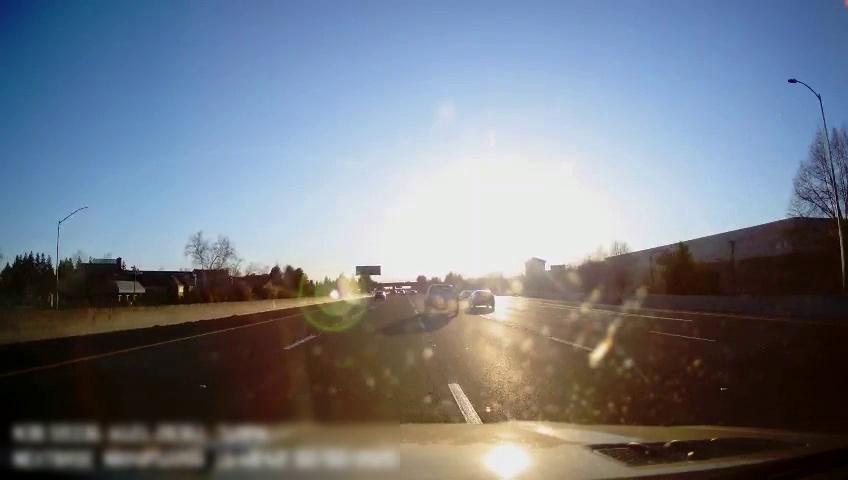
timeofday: Day
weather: Sunny
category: Drivable Space
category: Vehicles | Car
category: Vehicles | Truck
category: Vehicles | Car
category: Vehicles | Car
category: Lanes | Alternate Lane
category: Lanes | Alternate Lane
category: Lanes | Current Lane
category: Lanes | Current Lane
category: Lanes | Alternate Lane
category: Lanes | Alternate Lane
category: Lanes | Alternate Lane
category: Traffic | Signs